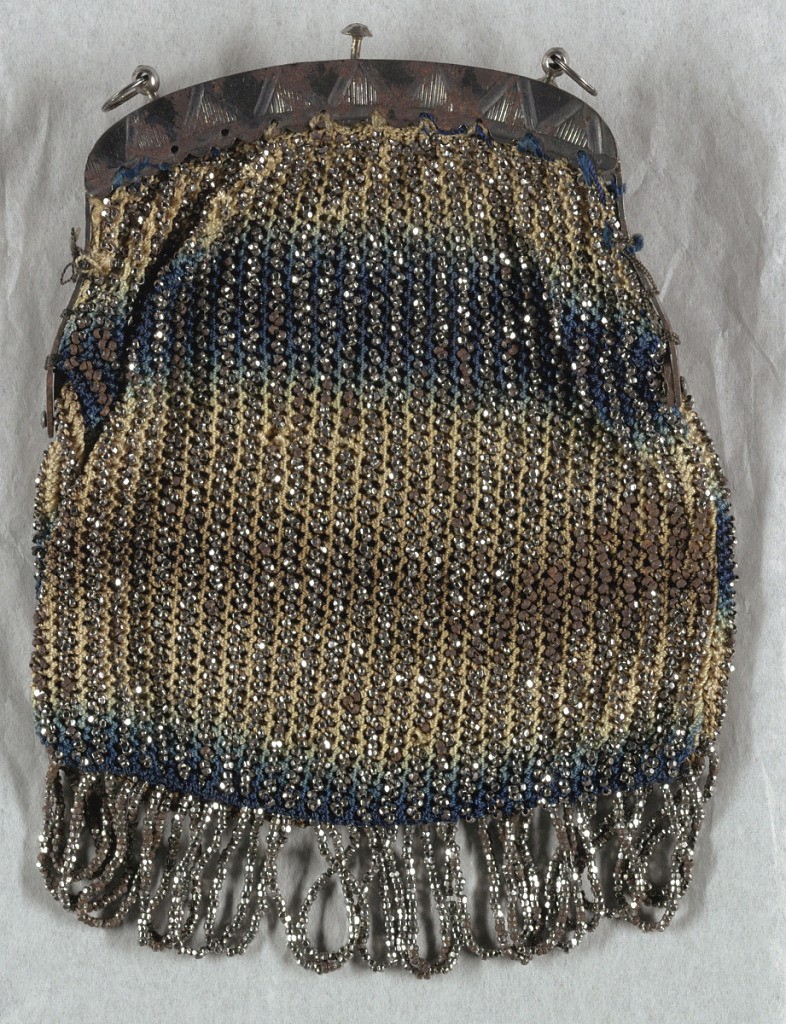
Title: Purse
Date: mid-19th century
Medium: silk, steel beads, steel frame Technique: crochet with beadwork
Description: Ladies' purse worked in crochet in blue and tan silk with vertical stripes of steel beads and looped fringe at the bottom. Steel frame for opening.